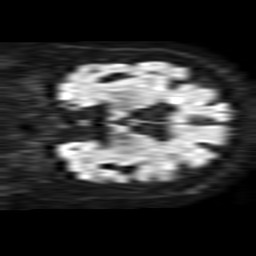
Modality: TRACE
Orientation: coronal
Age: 85
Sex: female
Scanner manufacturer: philips
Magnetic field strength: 1.5 T
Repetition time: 3.391 s
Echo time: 0.06922 s